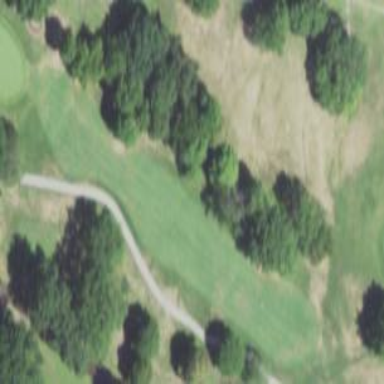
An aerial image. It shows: View of golf hole.